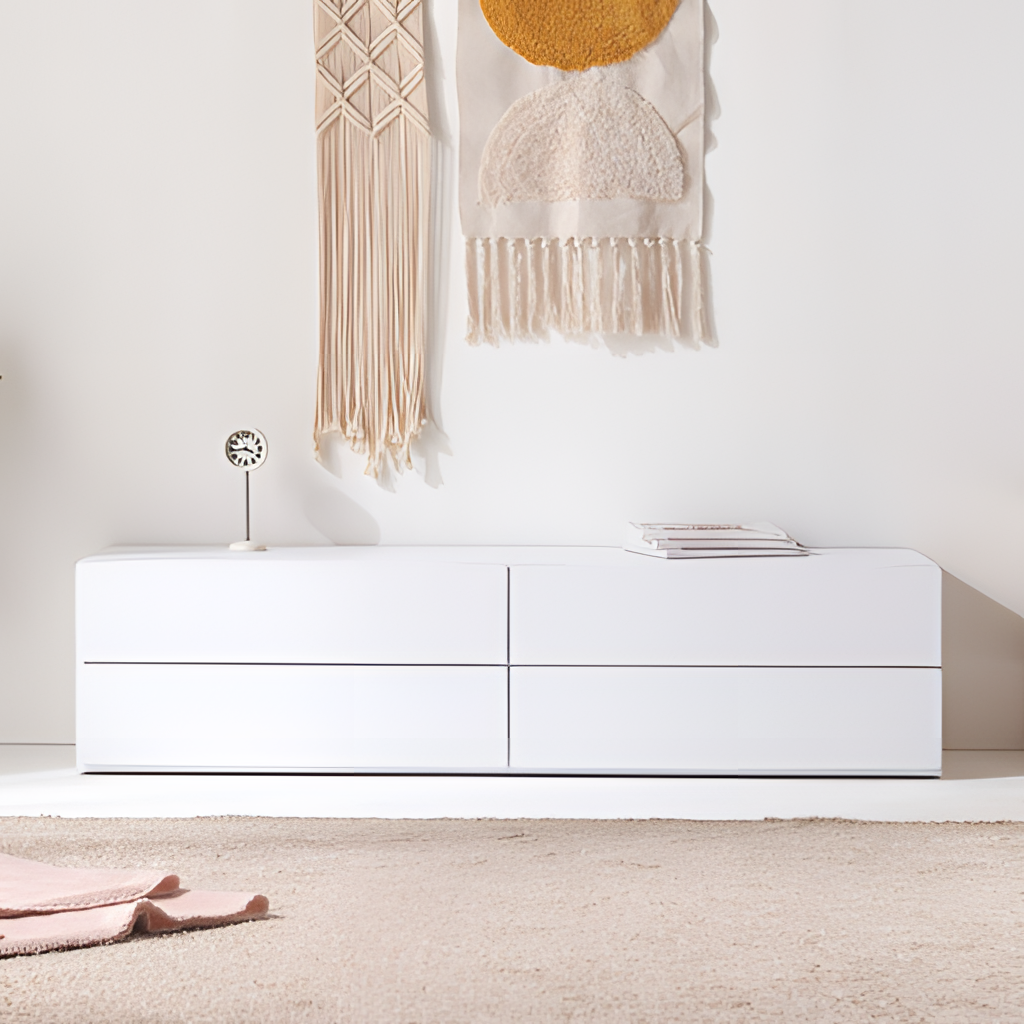
living room, white lacquer dresser, carpet flooring, with solid pattern, minimalist, white paint wallpaper, with solid pattern